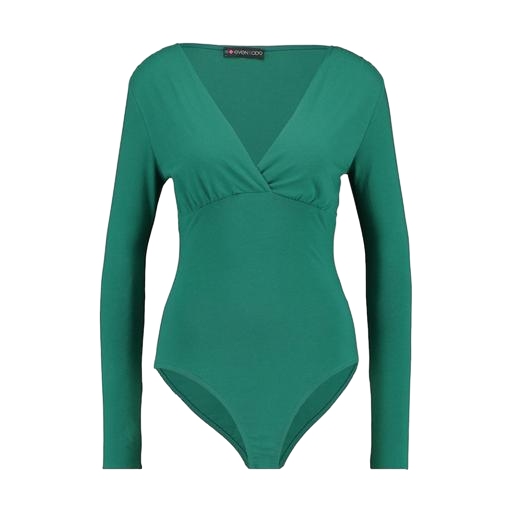
green long sleeve wrap top, green faux-wrap top, green maternity nursing top, white background